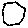
Label: hexagon